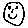
Label: smiley face